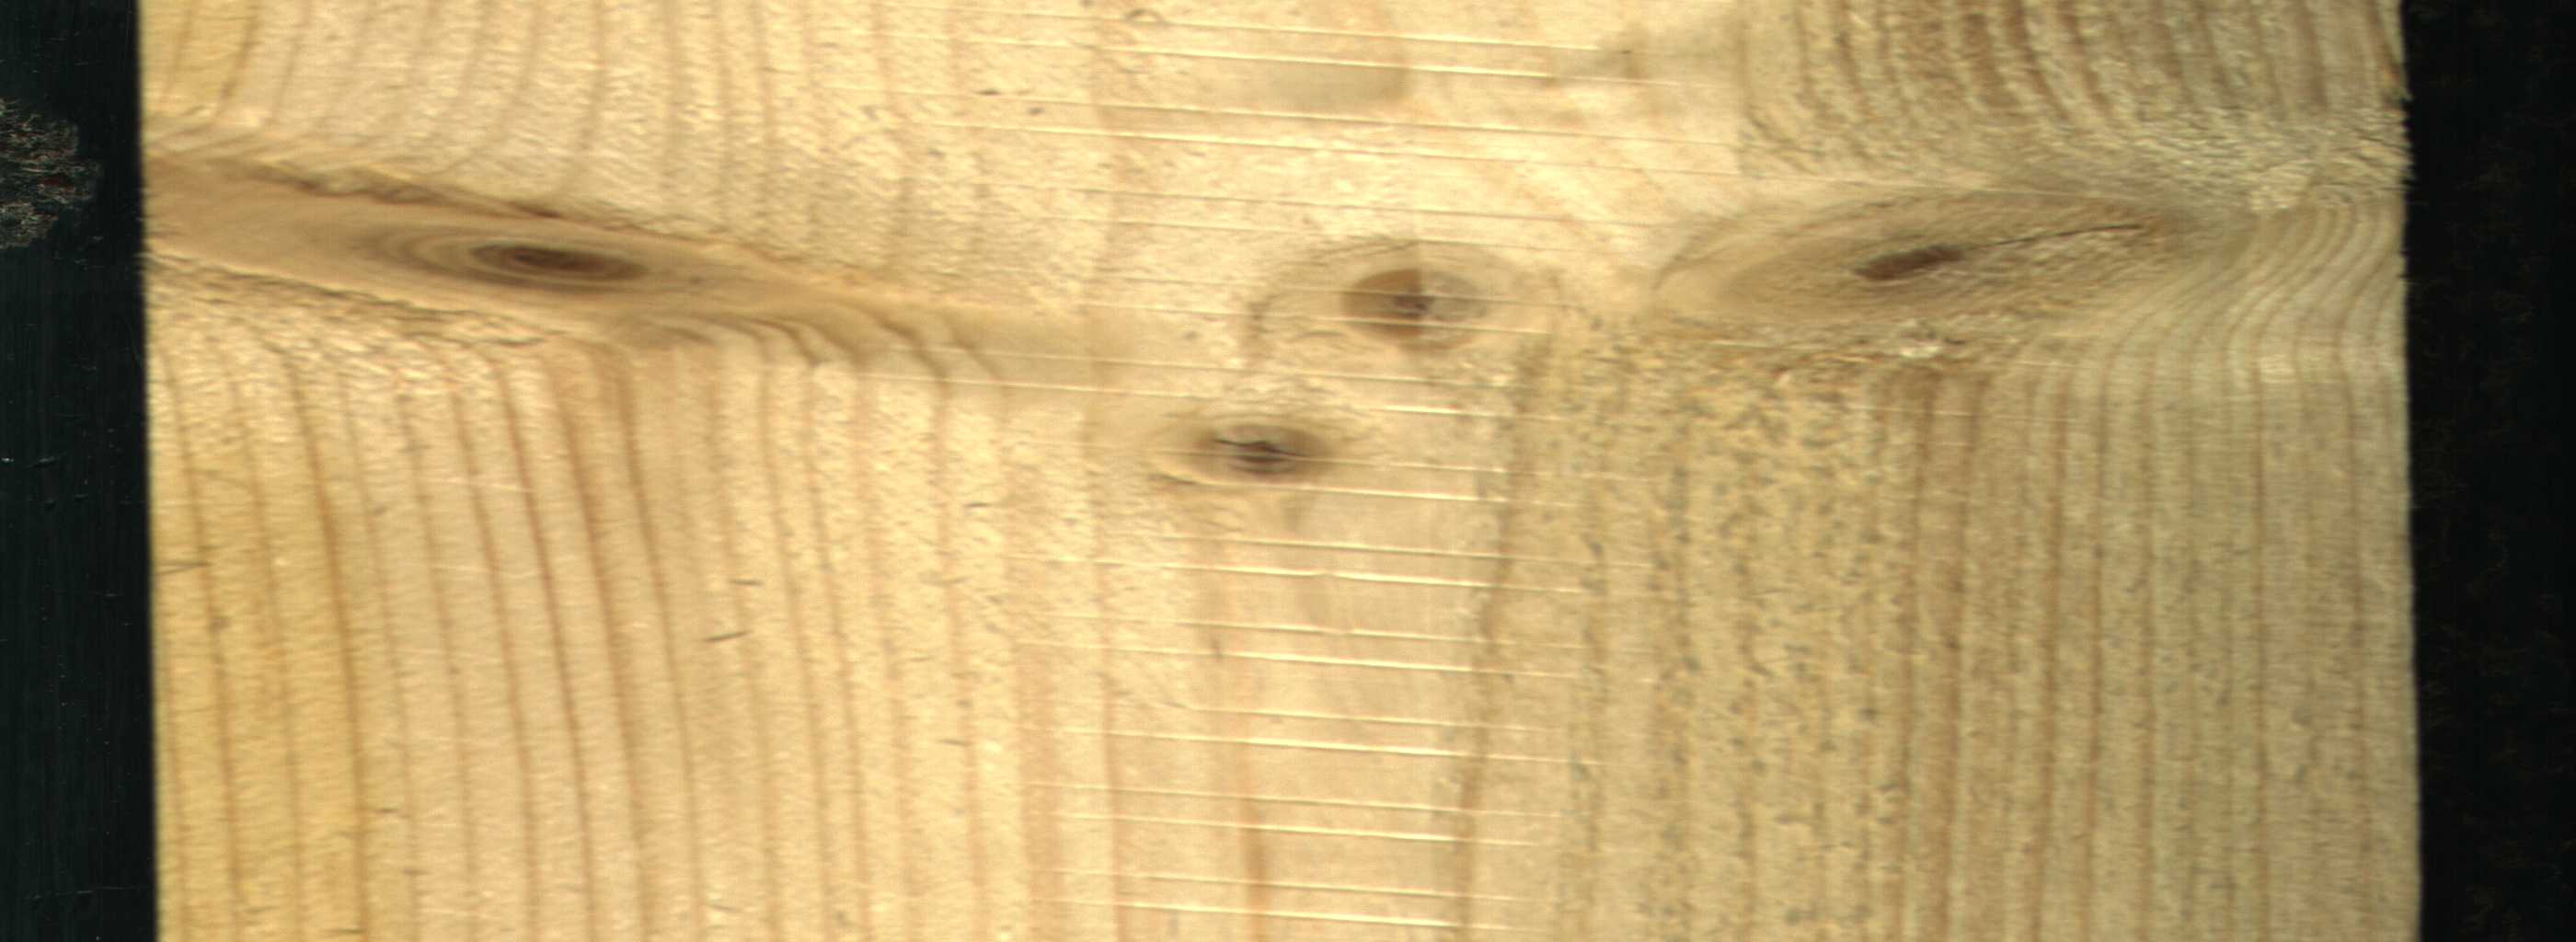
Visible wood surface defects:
Live_Knot
Live_Knot
Live_Knot
Live_Knot